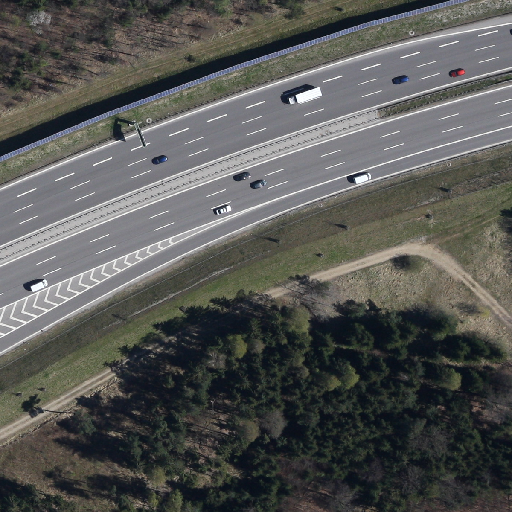
Referring expression: light-duty vehicle